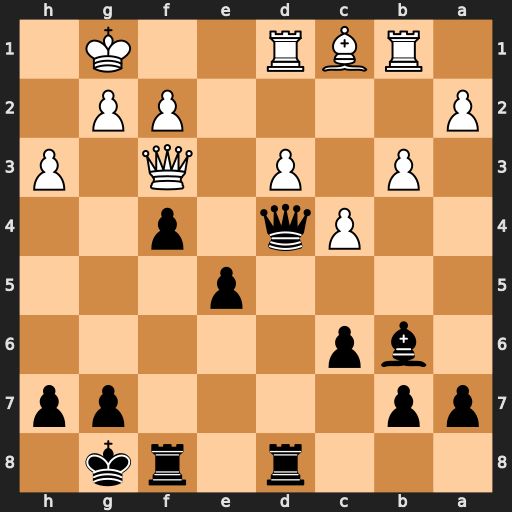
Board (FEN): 3r1rk1/pp4pp/1bp5/4p3/2Pq1p2/1P1P1Q1P/P4PP1/1RBR2K1
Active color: b
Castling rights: -
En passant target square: -
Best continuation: e4